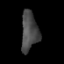
Tissue: prostate
Cell type: T cells
Senescence score: 0.3516
Nuclear area (px): 639
Mean DAPI intensity: 73.612